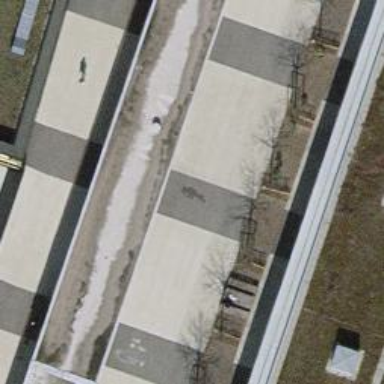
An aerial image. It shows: Subway entrance.